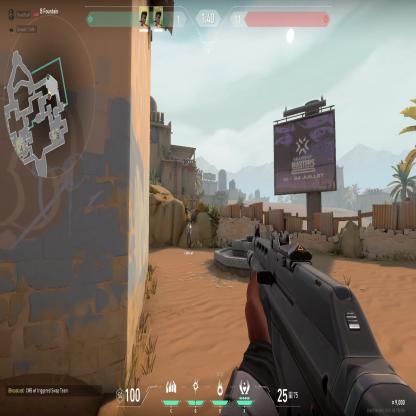
Label: teammate